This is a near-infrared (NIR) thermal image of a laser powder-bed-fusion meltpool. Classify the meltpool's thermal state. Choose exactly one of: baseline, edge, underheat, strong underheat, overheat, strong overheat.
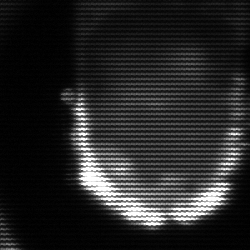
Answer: baseline